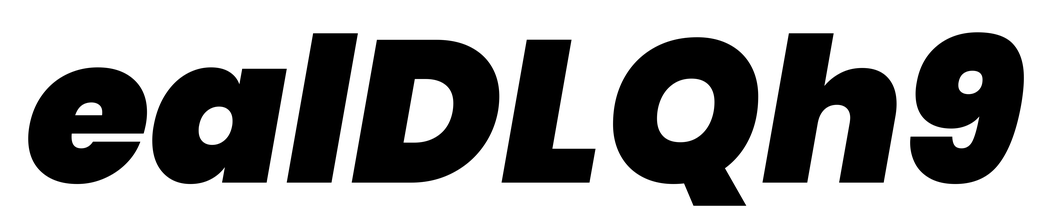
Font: Poppins-BlackItalic